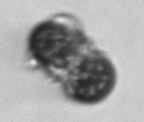
Label: Mesodinium